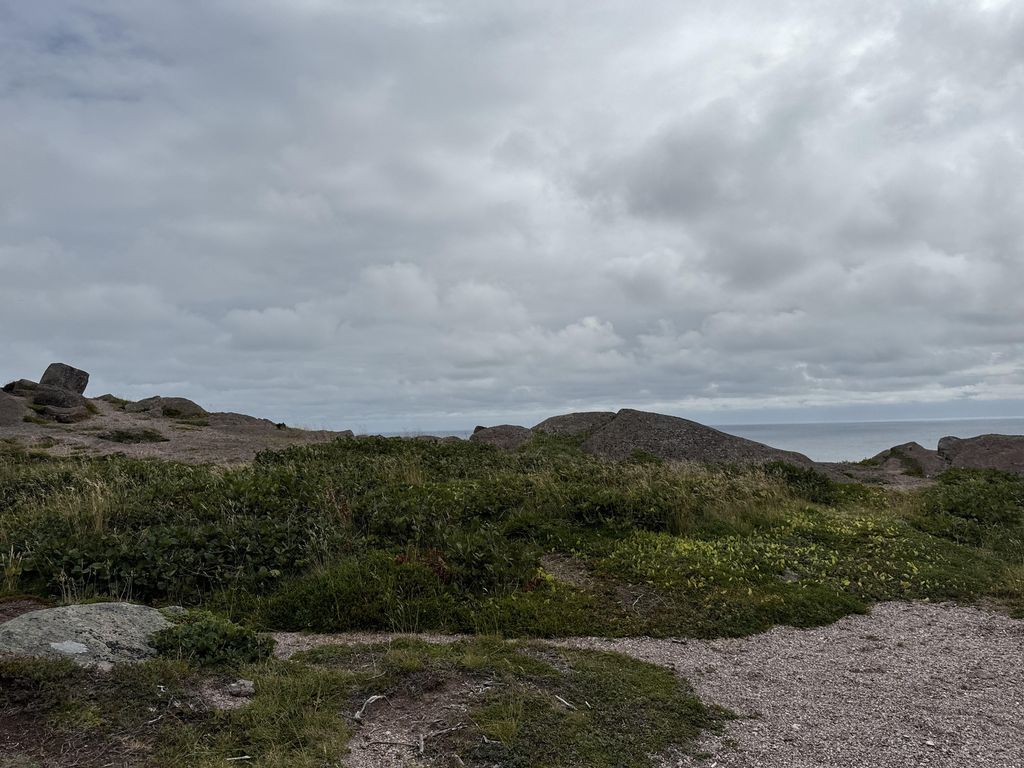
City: st_johns